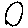
Label: circle